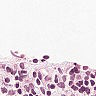
Metastatic tissue present: no